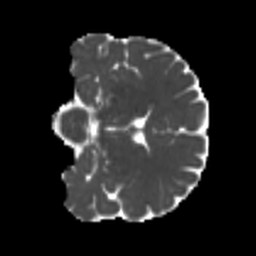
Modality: MD
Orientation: coronal
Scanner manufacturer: siemens
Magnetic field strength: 3 T
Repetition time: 4 s
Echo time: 0.0594 s